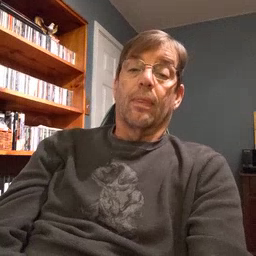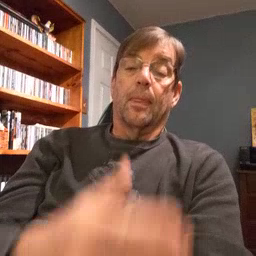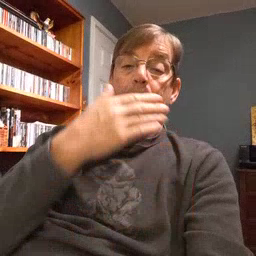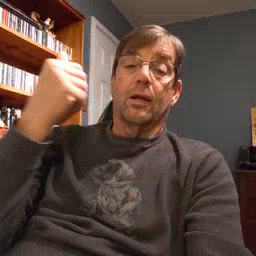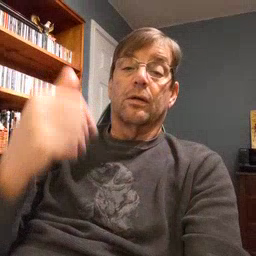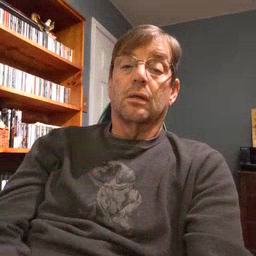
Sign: better